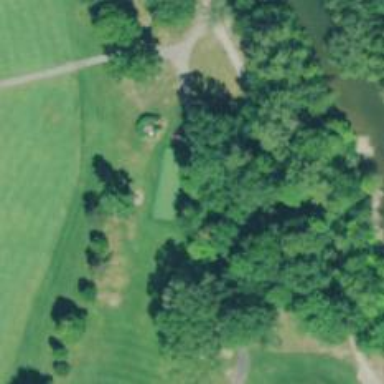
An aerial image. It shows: Golf cartpath that is also road path.